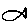
Label: fish